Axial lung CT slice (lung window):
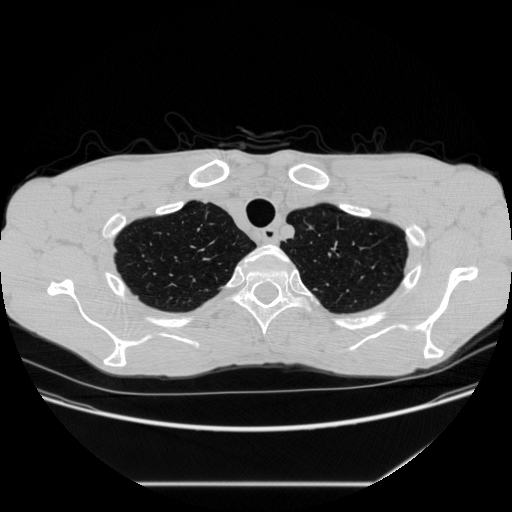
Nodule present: no